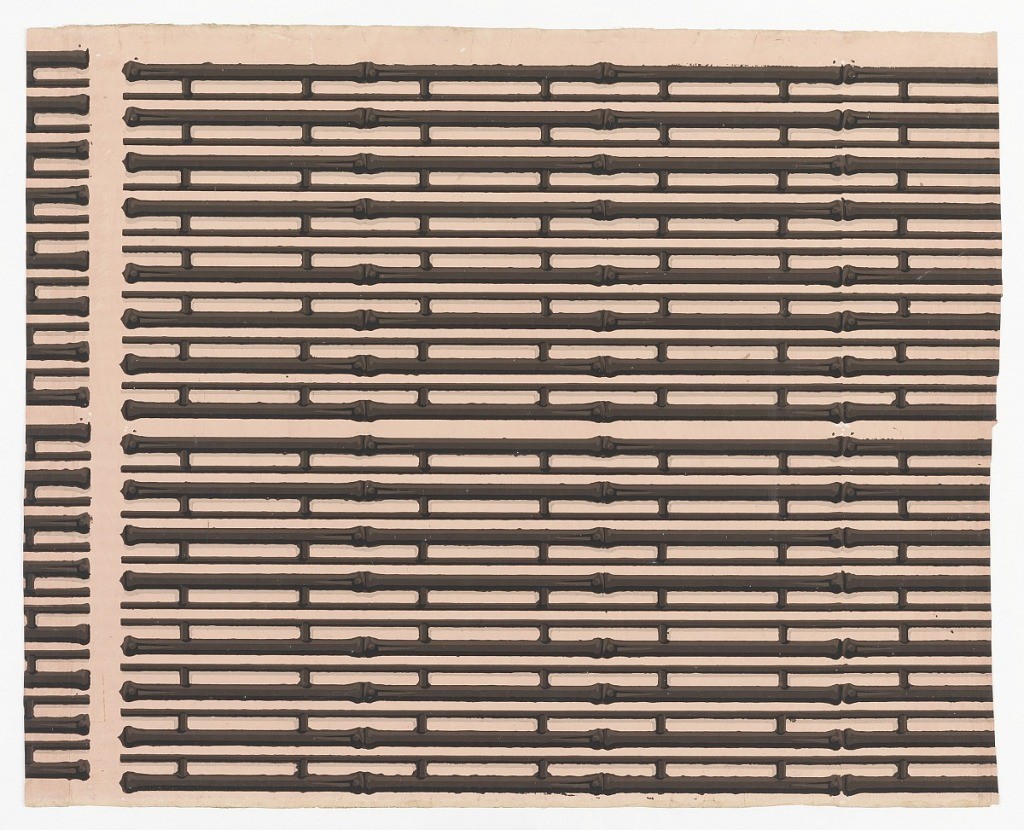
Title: Borders
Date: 1820
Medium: Block-printed on handmade paper
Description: Two bamboo trellis borders to the width. Black bamboo on pink ground. Series stops and resumes again at one end.